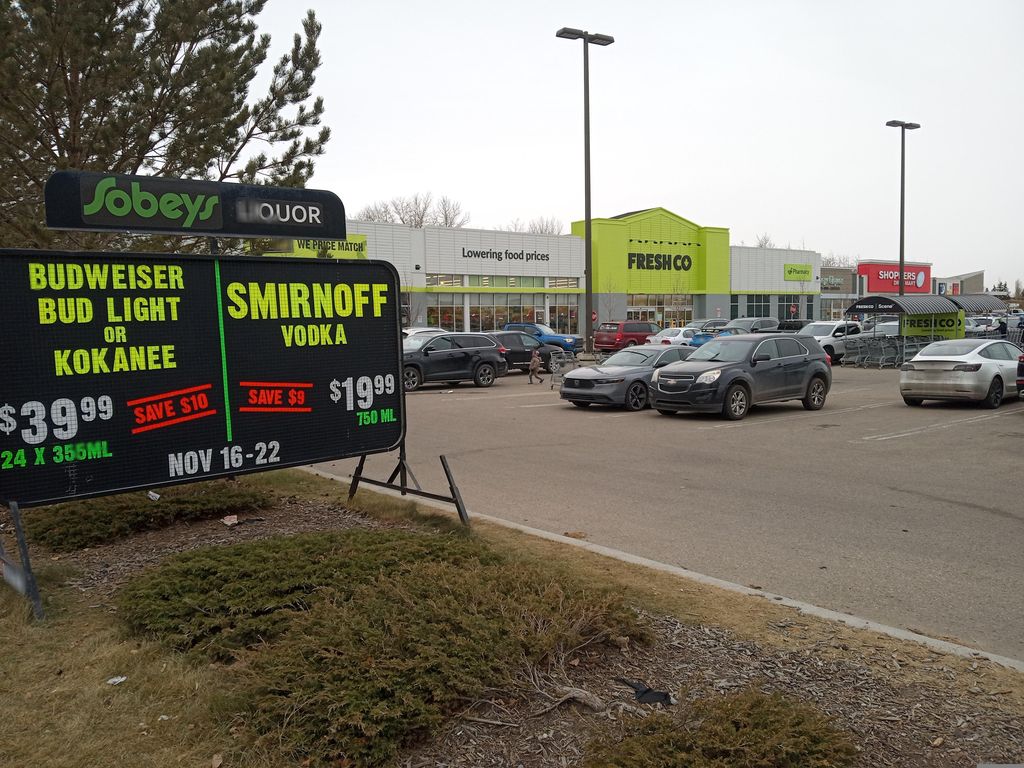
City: edmonton